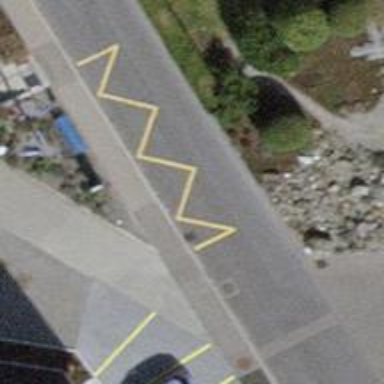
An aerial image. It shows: Bus stop with designated stop position for public transport.